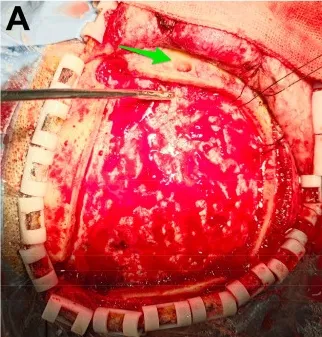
Intraoperative images. (A) We opened the flap and removed the bone flap. The puncture hole was seen (the green arrow).
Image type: medical_photograph (other_medical_photograph)